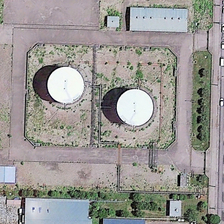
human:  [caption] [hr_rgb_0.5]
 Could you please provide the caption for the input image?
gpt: two storage tanks are near several buildings and a road with cars .

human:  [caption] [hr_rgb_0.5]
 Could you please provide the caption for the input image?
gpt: two storage tanks are near several buildings and a road with cars .

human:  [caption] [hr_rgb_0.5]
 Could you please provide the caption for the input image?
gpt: two storage tanks are near several buildings and a road with cars .

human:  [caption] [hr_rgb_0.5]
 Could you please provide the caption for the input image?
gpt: two storage tanks are near several buildings and a road with cars .

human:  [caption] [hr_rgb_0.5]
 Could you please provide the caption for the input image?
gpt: two storage tanks are near several buildings and a road with cars .